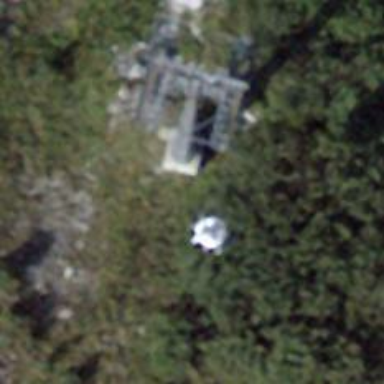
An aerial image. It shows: Pylon for aerialway.